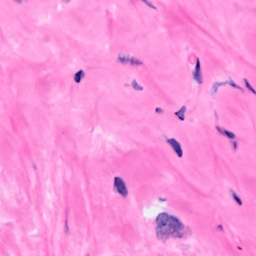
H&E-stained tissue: Breast